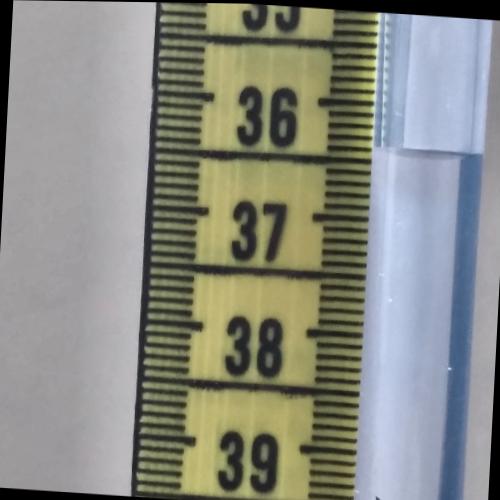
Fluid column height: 36.4 cm